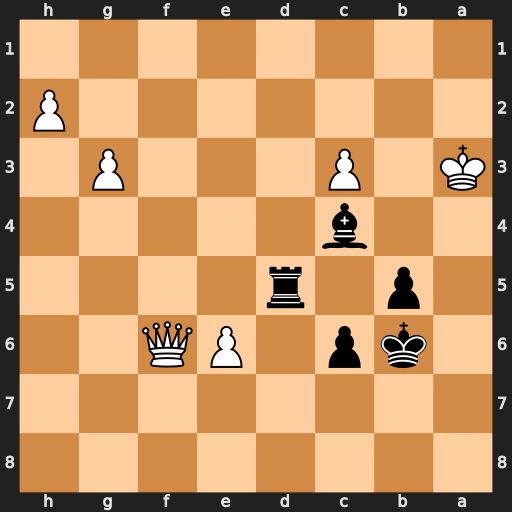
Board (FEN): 8/8/1kp1PQ2/1p1r4/2b5/K1P3P1/7P/8
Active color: b
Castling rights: -
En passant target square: -
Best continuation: Rd2 Qd4+ Rxd4